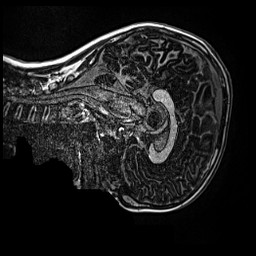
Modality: MP2RAGE
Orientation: sagittal
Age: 11
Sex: male
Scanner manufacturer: siemens
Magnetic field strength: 3 T
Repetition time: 4 s
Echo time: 0.00299 s